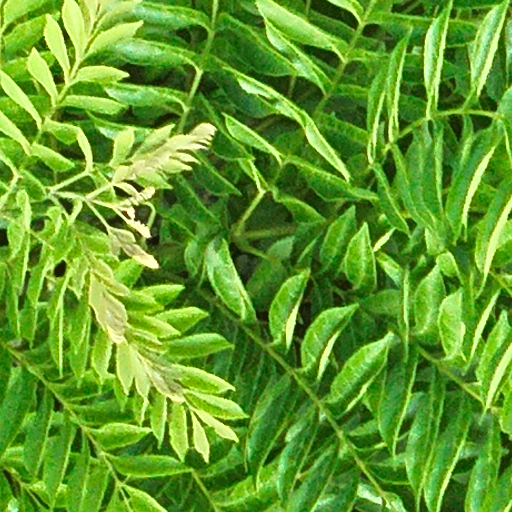
Species: Jacaranda copaia
GBIF accepted scientific name: Jacaranda copaia
Crown area (m\u00b2): 140.006